Question:
## Overview
This is a general error, but I'm unable to locate the problem and hence solution. I'm hosting a Minecraft server on my ('192.168.0.2') on port '25565'. It be accessed from the host by its ( and '192.168.0.2') but is unable to be accessed from the ('101.xxx.xx.xx').
## Have you tried turning it on and off again?
Yes. I've restarted my host. Also the server says
> '[14:32:14] [Server thread/INFO] [net.minecraft.server.dedicated.DedicatedServer]: Starting Minecraft server on *:25565'
so it must be true.
## Port Forwarded?
I can verify that the port to HTTP through a simple Node.JS server hosted on the device. This be accessed on through '101.xxx.xx.xx:25565' on my mobile device on the same network but on the browser of the host. Moreover, it is forwarded on both and .
<URL>
'''
const { createServer } = require('http')
createServer((req, res) => {
console.log('Request', req.url)
res.end('Ok')
}).listen(25565)
'''
## Firewalls
Additionally, I modified my firewalls: Windows and antivirus. I turned off which blocks foreign unrecognized internet connections and followed both these tutorials to add <URL>. I allowed my Telstra Arcadyan to keep its firewall because I could still access my internal network from a foreign address.
## Wireshark and Nmap
I suspected that the internal connection was the issue so I used . I ran it on the host and another device on the network, my Raspberry Pi (192.168.0.69).
, 'nmap -p 25565 -T4 -Pn -A -v 192.168.0.2' on my raspberry pi ('192.168.0.69') returned
> '25565/tcp open minecraft Minecraft 1.12.2 (Protocol: 127, Message: Rebirth of the Night! (Optifine 1.12.2), Users: 0/6)'
Additionally the but with a different destination (WAN IP), returned the same message.
, the result was identical for the internal IP (192.168.0.2), but the external IP (101.xxx.xx.xx) returned 'filtered'. This is primarily why I believe there is a firewall in the way.
> '25565/tcp filtered minecraft'
Host - Local Address
<URL>
Host - Foreign Address
<URL>
Raspberry Pi - Local Address
<URL>
Raspberry Pi - Foreign Address
<URL>
# Summary
I suspect it must be because of an inbound connection to firewall issue due to my trials with and . Sadly, I'm unable to locate it. Am I missing something?
### Update
The answer might be <URL>. though I'm not certain. It might be a problem.
### Footnotes
- The server is <URL>
<URL>- This is the log from the Minecraft game output
<URL>- As a side note, with the filter 'udp.port == 25565 || tcp.port == 25565' had three different outputs.
For the HTTP server accessed from a mobile device with VPN, it output
<URL>
For the HTTP server accessed from the host device, it output
<URL>
For the server, it output
<URL>
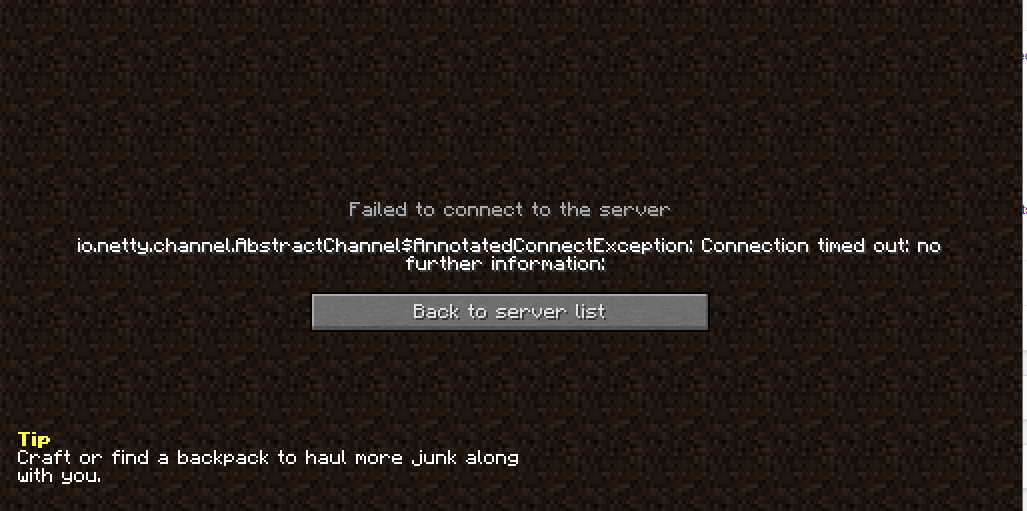
Answer: # NAT Loopback (Hairpinning)
My router (Telstra Arcadyan LH1000) doesn't support NAT loop back, where the external address of the network can be accessed from an internal IP. It rewrites the connection directly to the other network address (itself in my case) which the client rejects because it doesn't expect the rewrite.
## Solutions
There are two solutions: which most routers do not support and . Additionally, upgrading router firmware may solve the issue, but it's unlikely. In my case, the Technicolor modem has <URL>, but I'm unable to get one.
### Solution 1
This rule should be added to the router (accessible at something like '192.168.0.1').
'''
/ip firewall nat
add chain=srcnat src-address=192.168.1.0/24 dst-address=192.168.1.2 protocol=tcp dst-port=80 out-interface=LAN action=masquerade
'''
### Solution 2
This is not a resolution of the problem but merely avoidance of the issue. The Minecraft server can be accessed on 'localhost' and '192.168.0.2' but not on the external IP.
### Solution?
The network address can be reached from a different adapter. If the port-forward is to Wi-Fi (distinct from the Ethernet adapter), then an attempt to access it from the Ethernet connection may allow you to bypass the error.
## TL;DR
My router doesn't support accessing its own network from an internal address. Change a rule or avoid accessing it from its external IP.